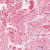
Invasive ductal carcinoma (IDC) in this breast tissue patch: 0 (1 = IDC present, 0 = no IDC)